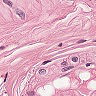
Metastatic tissue present: no